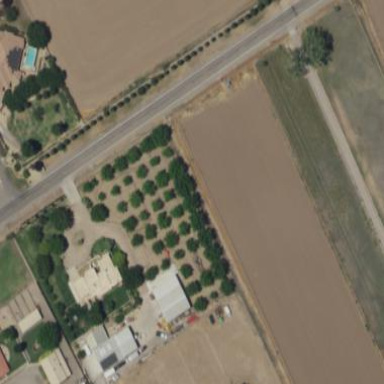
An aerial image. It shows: Orchard.